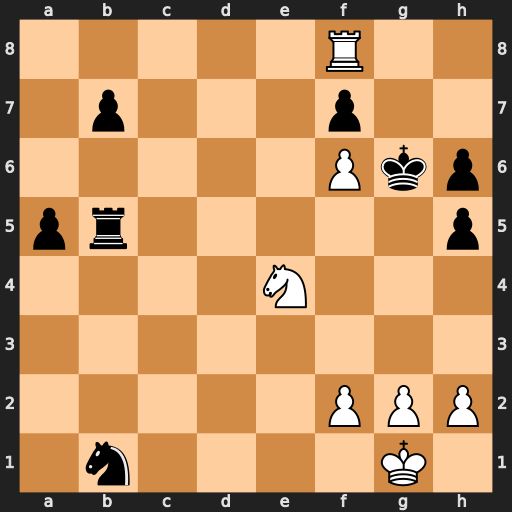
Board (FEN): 5R2/1p3p2/5Pkp/pr5p/4N3/8/5PPP/1n4K1
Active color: w
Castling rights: -
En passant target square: -
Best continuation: Rg8+ Kf5 Nd6+ Kxf6 Nxb5